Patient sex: M
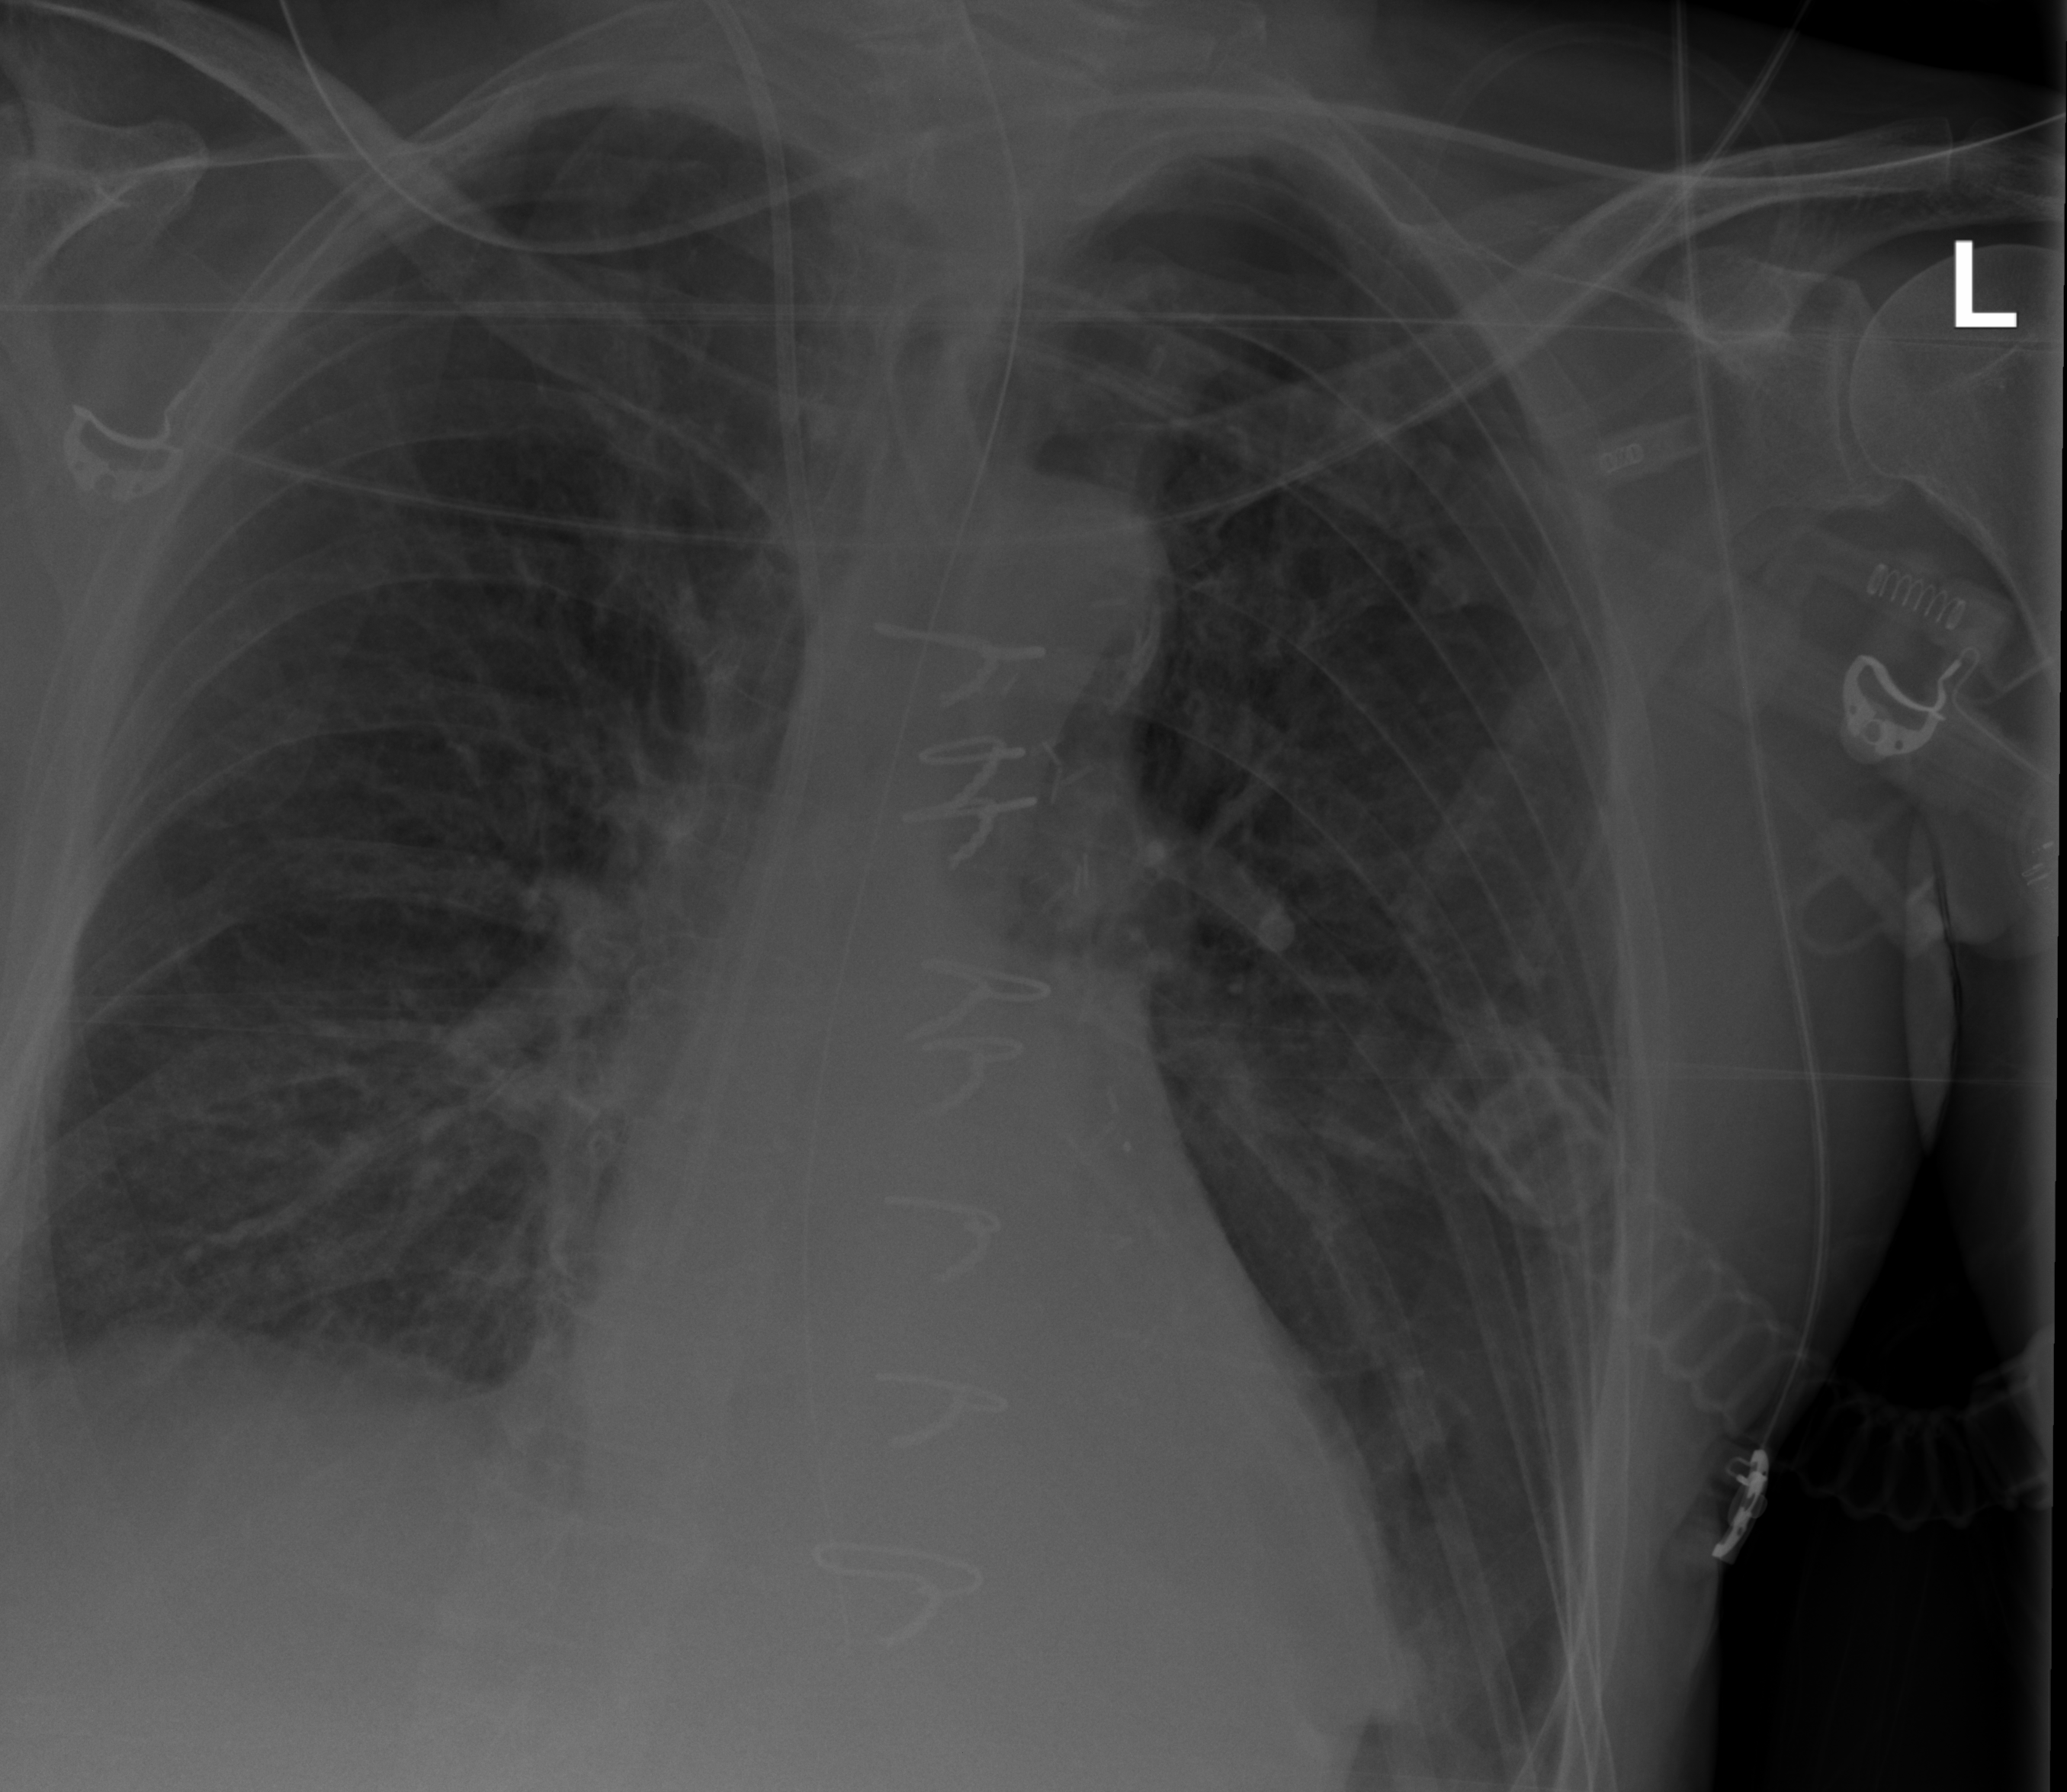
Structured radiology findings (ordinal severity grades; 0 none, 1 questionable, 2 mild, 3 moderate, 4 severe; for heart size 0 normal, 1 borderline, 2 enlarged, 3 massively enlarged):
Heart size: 0
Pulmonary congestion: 2
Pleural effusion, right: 2
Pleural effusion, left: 1
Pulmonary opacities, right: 2
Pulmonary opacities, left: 2
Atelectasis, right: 2
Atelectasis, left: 2